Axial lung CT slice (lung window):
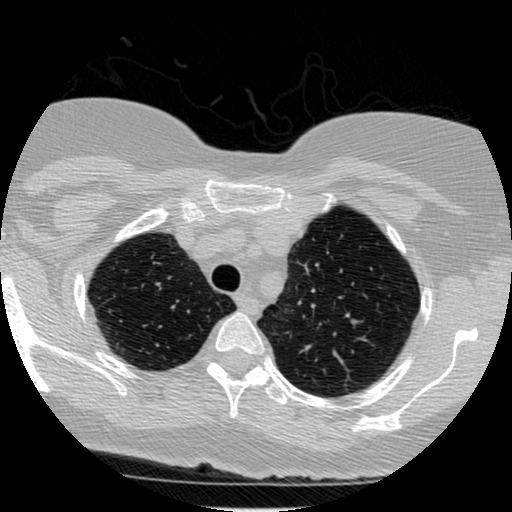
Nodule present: no